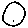
Label: circle